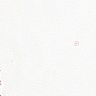
Metastatic tissue present: no